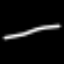
Label: line